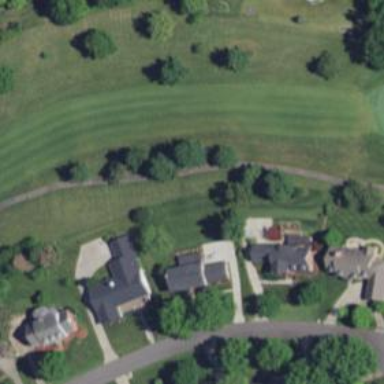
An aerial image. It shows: Grassy area designated as golf fairway.